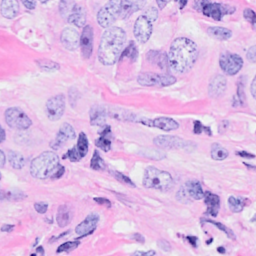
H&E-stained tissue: Breast